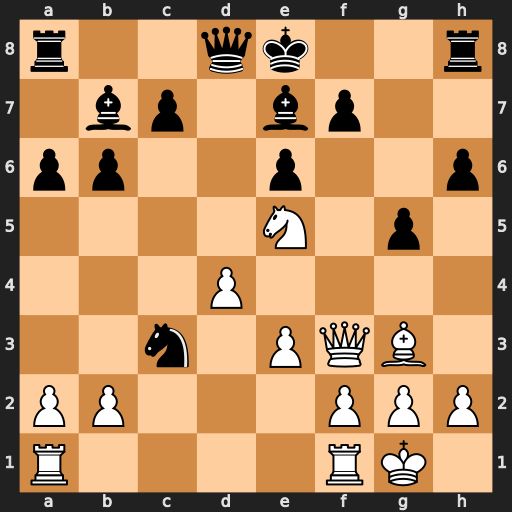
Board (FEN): r2qk2r/1bp1bp2/pp2p2p/4N1p1/3P4/2n1PQB1/PP3PPP/R4RK1
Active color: w
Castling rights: kq
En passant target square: -
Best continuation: Qxf7#